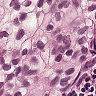
Metastatic tissue present: yes